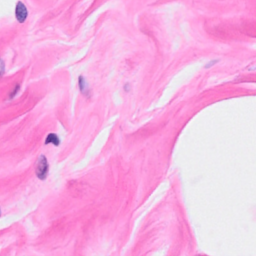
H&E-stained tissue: Breast